Question: <URL>, and here is the sprite:

I want to use the arrow in a markup, like this:
'''
<div class="tooltip">
The tooltip
<span class="arrow"></span>
</div>
'''
Setting:
'''
background-image: url(foobar.gif);
background-position: 0 -40px;
background-repeat: none;
'''
does not seem to work (as expected). Any workaround?
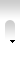
Answer: Do you mean:
'background-repeat:no-repeat' ?